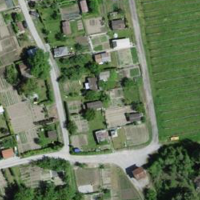
EUNIS habitat code: 53
Species observed at this site:
Prunus mahaleb
Humulus lupulus